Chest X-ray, AP view. Patient: 33 years old, sex M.
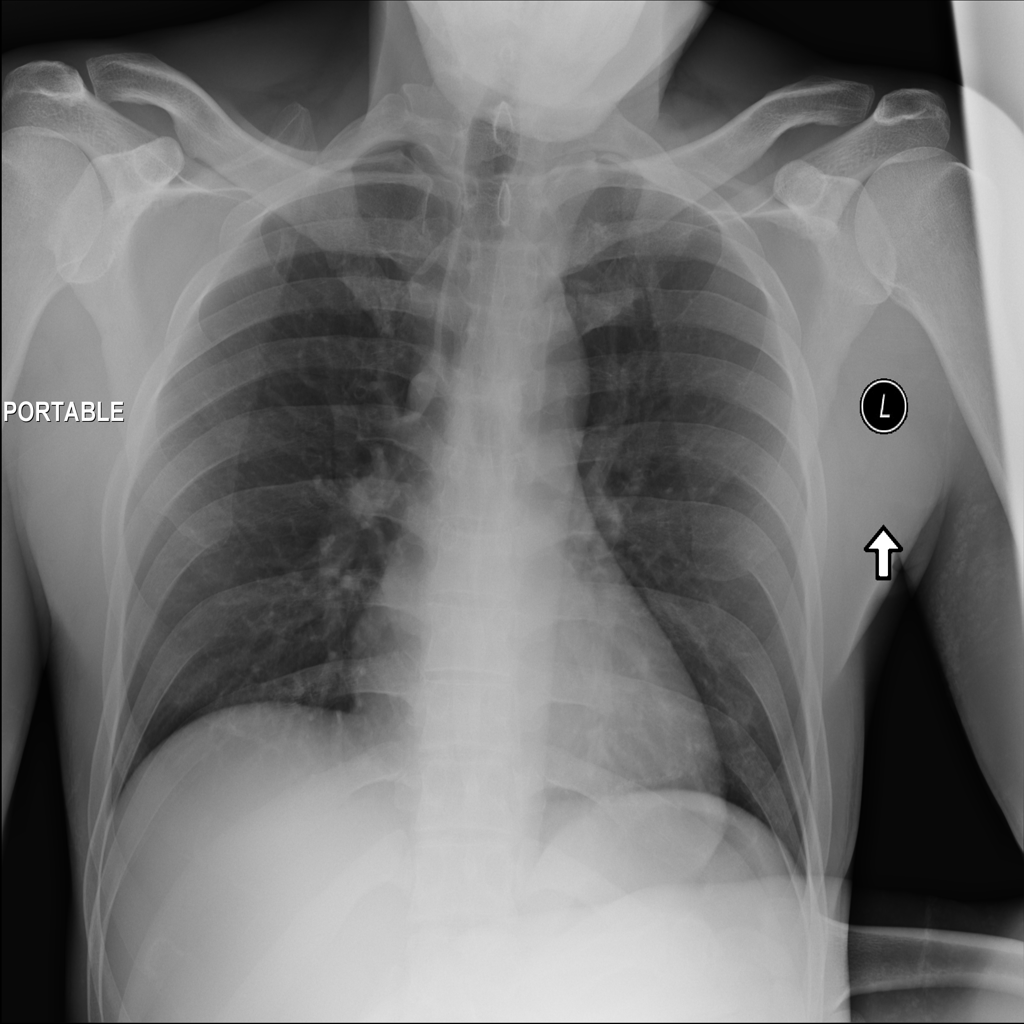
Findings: No Finding